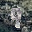
Label: 9